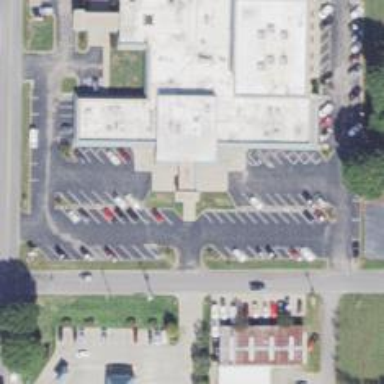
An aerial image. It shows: Clinic.